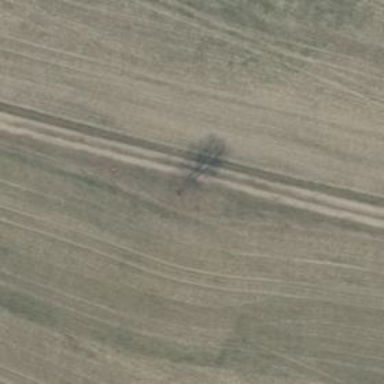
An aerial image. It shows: Grass track with grade3 track type.